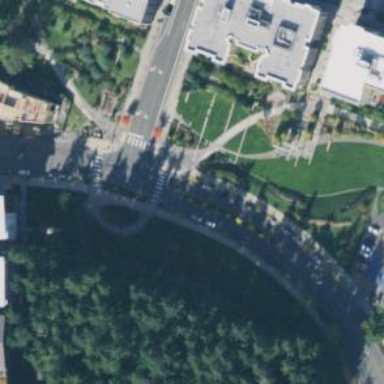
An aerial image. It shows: Marked asphalt cycleway crossing.